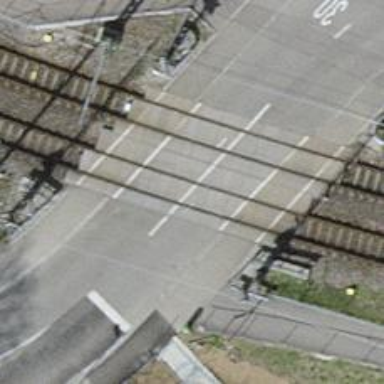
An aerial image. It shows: Level crossing on the railway with lights and full barrier.